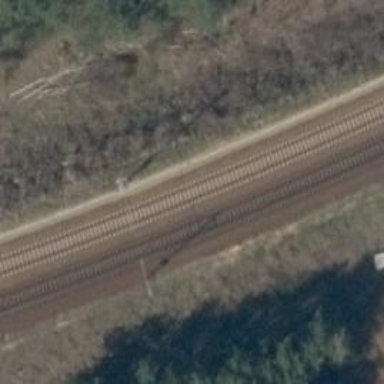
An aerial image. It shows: Milestone along the railway with catenary mast.